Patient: sex M, age 42
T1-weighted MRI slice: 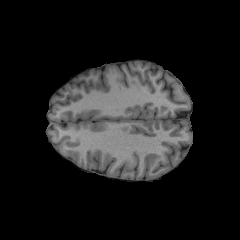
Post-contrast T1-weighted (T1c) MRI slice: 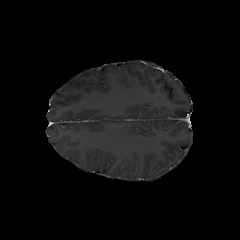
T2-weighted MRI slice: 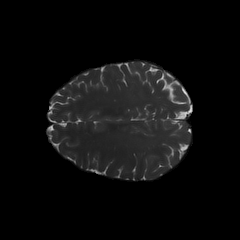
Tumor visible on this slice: no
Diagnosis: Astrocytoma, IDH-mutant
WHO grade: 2